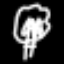
Label: palm tree